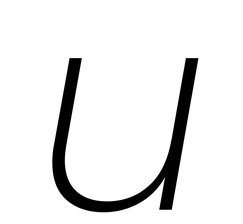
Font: Poppins-ExtraLightItalic